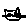
Label: cat